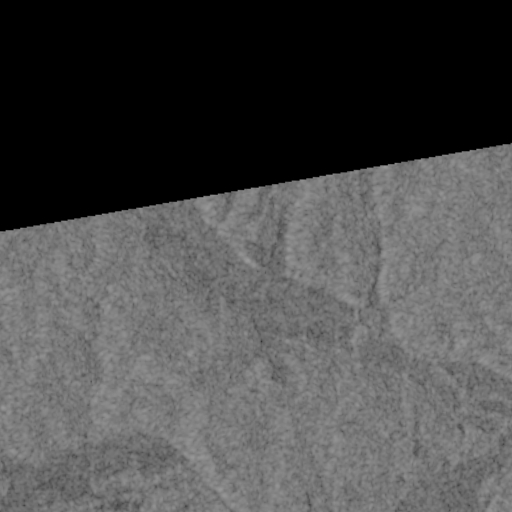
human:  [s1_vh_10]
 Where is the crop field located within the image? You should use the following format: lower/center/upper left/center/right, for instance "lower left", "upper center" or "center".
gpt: The crop field is located in the lower left of the image.
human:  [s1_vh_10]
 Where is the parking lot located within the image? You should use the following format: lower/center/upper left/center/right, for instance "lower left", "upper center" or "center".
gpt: There is no parking lot in the image.

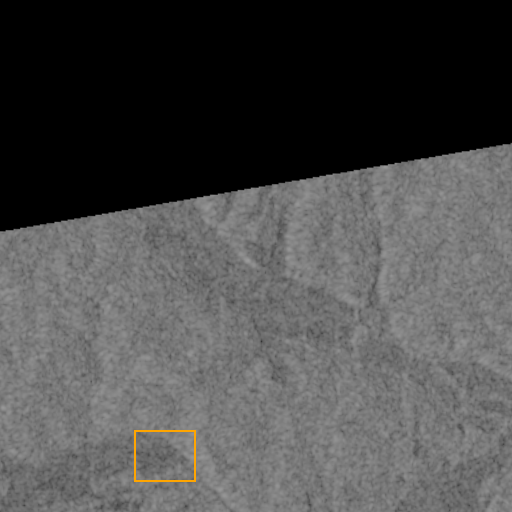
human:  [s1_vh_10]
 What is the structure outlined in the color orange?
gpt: The structure outlined in orange is a crop field.
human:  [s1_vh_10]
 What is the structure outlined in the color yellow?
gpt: There is no yellow outline.